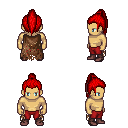
a pixel art fantasy rpg character, male body template, human, tanned skin, brown tattered cape, red pants, red long topknot hairstyle, maroon shoes, four views (front, back, left, right), 2x2 character sprite sheet, small pixel art, hard edges, no anti-aliasing